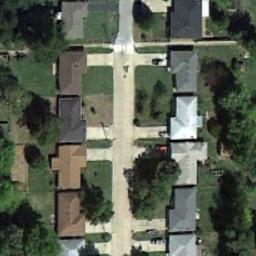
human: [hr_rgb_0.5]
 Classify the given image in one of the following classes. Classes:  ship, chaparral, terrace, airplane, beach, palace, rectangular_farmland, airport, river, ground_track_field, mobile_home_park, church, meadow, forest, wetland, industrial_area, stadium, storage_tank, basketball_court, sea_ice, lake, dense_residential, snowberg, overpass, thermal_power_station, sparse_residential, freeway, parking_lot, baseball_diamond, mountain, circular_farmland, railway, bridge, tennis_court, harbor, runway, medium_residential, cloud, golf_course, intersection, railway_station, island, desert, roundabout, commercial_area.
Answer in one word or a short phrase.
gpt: medium_residential